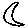
Label: moon